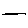
Label: line